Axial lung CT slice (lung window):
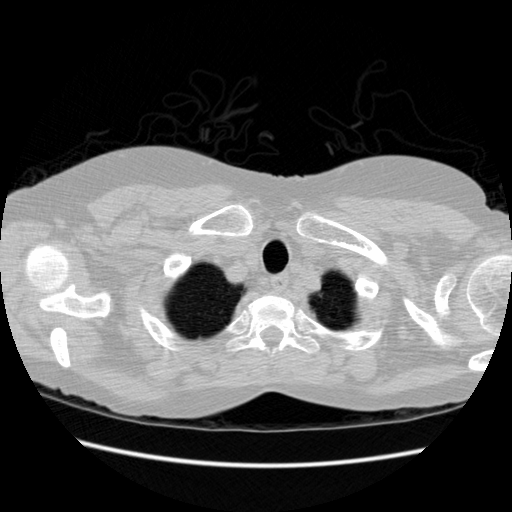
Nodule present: no